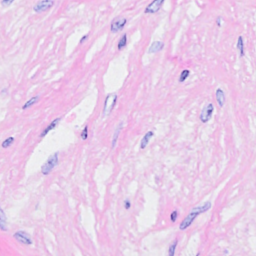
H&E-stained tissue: Breast